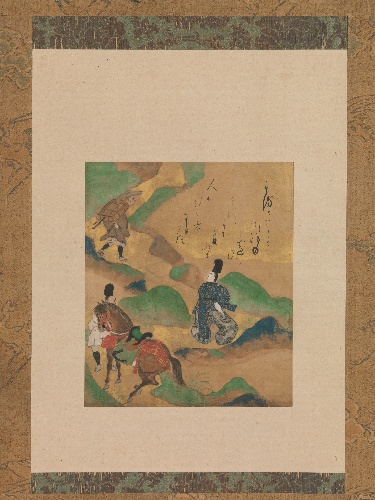
Artist: Tawaraya Sōtatsu|Takeuchi Toshiharu
Artist bio: Japanese, ca. 1570–ca. 1640|Japanese, 1611–1647
Date: ca. 1634
Object type: Hanging scroll
Classification: Paintings
Medium: Poem card (shikishi) mounted as a hanging scroll; ink, color, and gold on paper
Culture: Japan
Period: Edo period (1615–1868)
Dimensions: Image: 9 11/16 × 8 3/16 in. (24.6 × 20.8 cm)
Overall with mounting: 49 5/16 × 16 11/16 in. (125.3 × 42.4 cm)
Overall with knobs: 49 5/16 × 18 3/8 in. (125.3 × 46.7 cm)
Department: Asian Art
Credit line: Mary Griggs Burke Collection, Gift of the Mary and Jackson Burke Foundation, 2015
Accession year: 2015
Repository: Metropolitan Museum of Art, New York, NY
Tags: Horses|Men